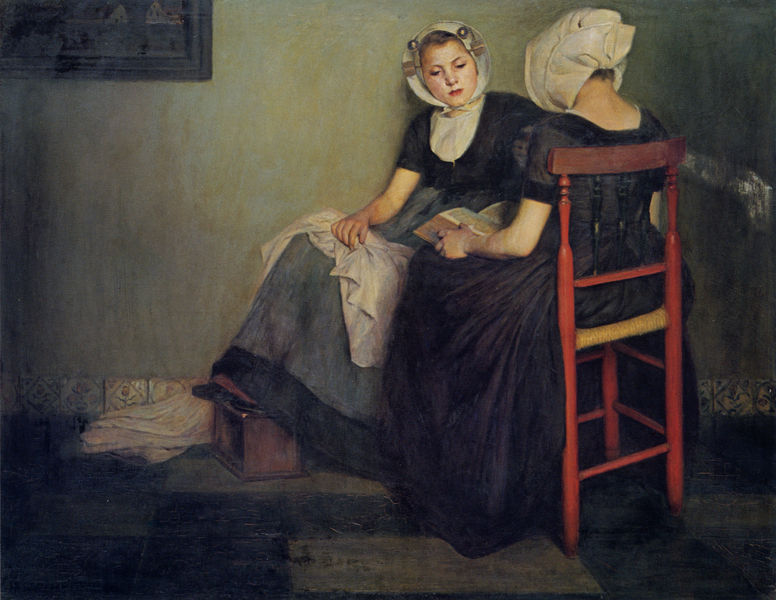
Titel: Feierabend
Künstler: Hermann Knopf
Standort: München
Institution: Neue Pinakothek
Schlagwörter: blau, dunkel, fuß, gemälde, hand, kopf, schatten, weiß, frauen, gelb, grün, mädchen, sitzen, ausschnitt, braun, frau, grau, hintergrund, holz, hut, kleid, kleider, licht, mund, raum, rücken, schmuck, schwarz, stuhl, stühle, szene, zimmer, ölbild, blick, rot, tuch, haube, malerei, rock, schleife, kappe, mütze, wand, arme, bibel, bluse, gesicht, leinen, rahmen, bild, bildnis, holland, holzstuhl, hände, innenraum, niederlande, portrait, rückenlehne, vorhang, boden, gold, interieur, realismus, sitzend, innen, saum, lippen, genre, kopfbedeckung, schürze, bein, füße, magd, rückenansicht, wangen, ecke, lehne, fußboden, röcke, schuhe, farben, pause, dielen, hocker, nacken, schemel, stille, tapete, nähen, lesen, dienstmädchen, korb, still, weste, lippenstift, schwestern, fotorealismus, lumpen, buch, rückenfigur, fliesen, scharz, kiste, fliese, hauben, kachel, kacheln, fußbank, schuh, ölmalerei, küche, seiten, wams, kopftücher, fließen, steinboden, kopfschmuck, lesende, vorlesen, küchenstuhl, stugl, zuhören, fußschemel, mägde, hören, personal, verheiratet, dsfsd, fcwerf, fghrt, flechtsitz, gfhgf, gfhgfj, habuben, küchenfußboden, küchenmädchen, küchenpersonal, rgfre, ruhepause, steinfußboden, strohgeflecht, stugö, thjtr, thtr, trgh, trgtr, trhh, trhhhhh, tzeh, tzhr, vorleserin, wfqcrc, wzhw, zhjz, zujkzu, zukzu, lesne, gemädle, frazen, mädche, romantic, roter stuhl, 18. jhdt